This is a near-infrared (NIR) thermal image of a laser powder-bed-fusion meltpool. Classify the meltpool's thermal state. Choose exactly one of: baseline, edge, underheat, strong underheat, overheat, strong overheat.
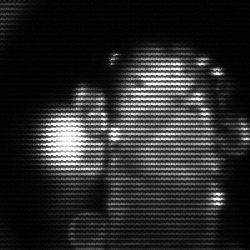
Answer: strong underheat